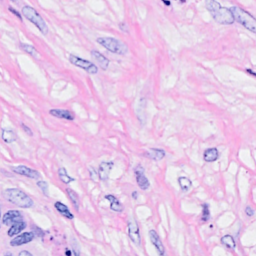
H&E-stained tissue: Breast